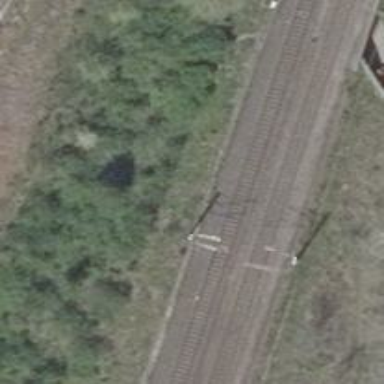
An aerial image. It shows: Milestone along the railway with catenary mast.